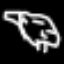
Label: frog